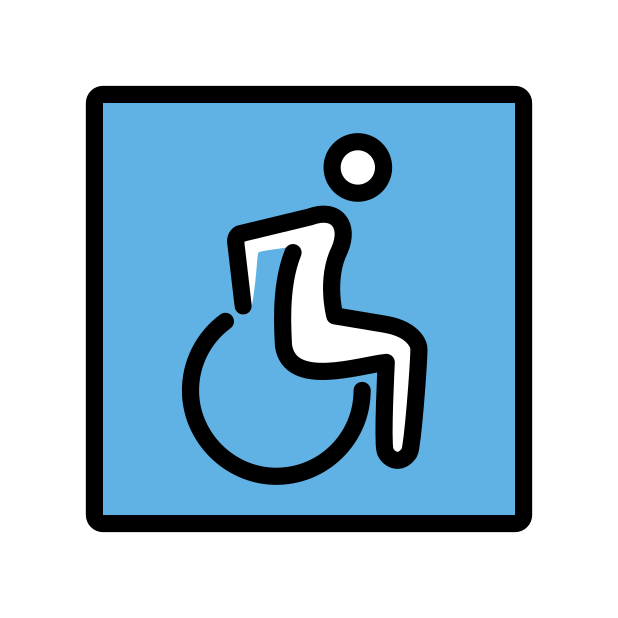
Emoji: ♿
Name: wheelchair symbol
Unicode: 0x267f